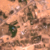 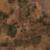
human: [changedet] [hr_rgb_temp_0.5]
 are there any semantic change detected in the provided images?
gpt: No change was made.